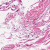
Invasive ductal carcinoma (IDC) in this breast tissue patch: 0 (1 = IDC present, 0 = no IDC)